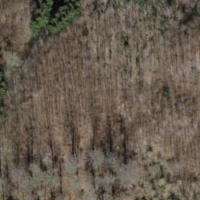
EUNIS habitat code: 41
Species observed at this site:
Chrysosplenium alternifolium